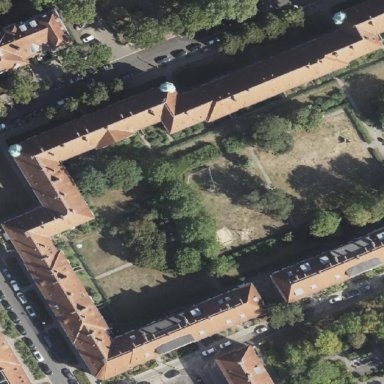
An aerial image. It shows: Hipped-roof building with apartments.